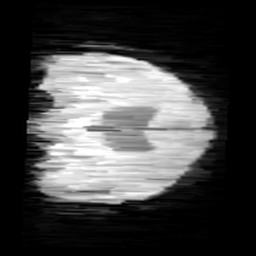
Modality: minIP
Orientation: coronal
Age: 10
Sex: male
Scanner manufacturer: siemens
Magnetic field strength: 3 T
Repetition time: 0.027 s
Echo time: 0.02 s